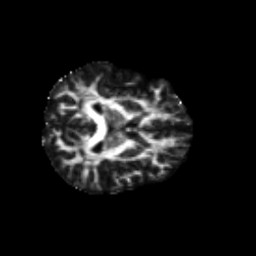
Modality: FA
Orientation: axial
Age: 68
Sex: male
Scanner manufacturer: siemens
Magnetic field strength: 3 T
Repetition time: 4.71 s
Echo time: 0.0906 s